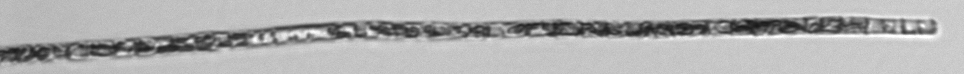
Label: Trichodesmium